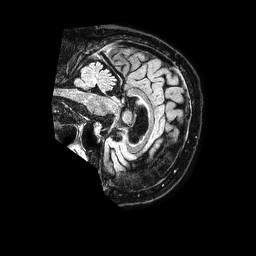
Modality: FLAIR
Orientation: sagittal
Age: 66
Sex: male
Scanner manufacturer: philips
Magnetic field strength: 1.5 T
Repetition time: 4.8 s
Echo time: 0.3 s